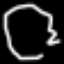
Label: octagon